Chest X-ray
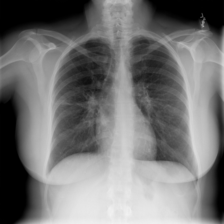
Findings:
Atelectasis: negative
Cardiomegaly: negative
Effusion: negative
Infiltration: negative
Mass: negative
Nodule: negative
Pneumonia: negative
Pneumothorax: negative
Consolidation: negative
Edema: negative
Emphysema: negative
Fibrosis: negative
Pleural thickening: negative
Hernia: negative